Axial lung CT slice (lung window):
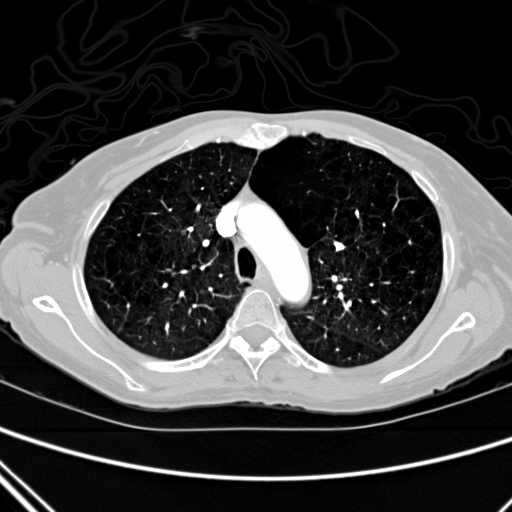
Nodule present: no